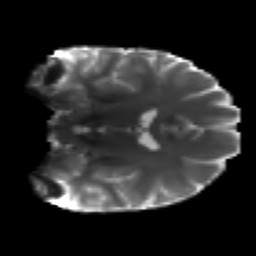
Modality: T2w
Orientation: coronal
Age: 24
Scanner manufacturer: siemens
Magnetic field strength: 3 T
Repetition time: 4.52 s
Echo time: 0.084 s